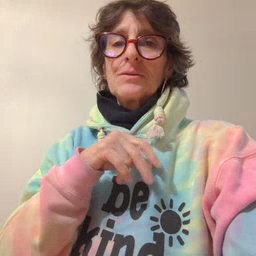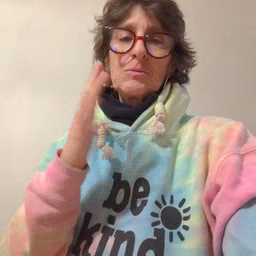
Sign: book